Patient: sex M, age 48
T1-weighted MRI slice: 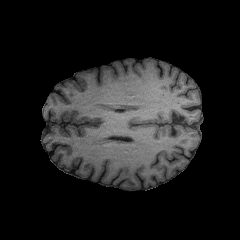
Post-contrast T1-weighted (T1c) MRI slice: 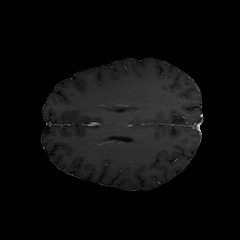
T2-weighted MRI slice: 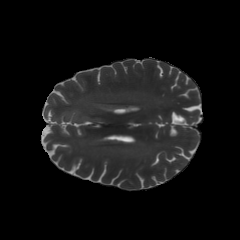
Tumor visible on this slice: yes
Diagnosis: Astrocytoma, IDH-mutant
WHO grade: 3